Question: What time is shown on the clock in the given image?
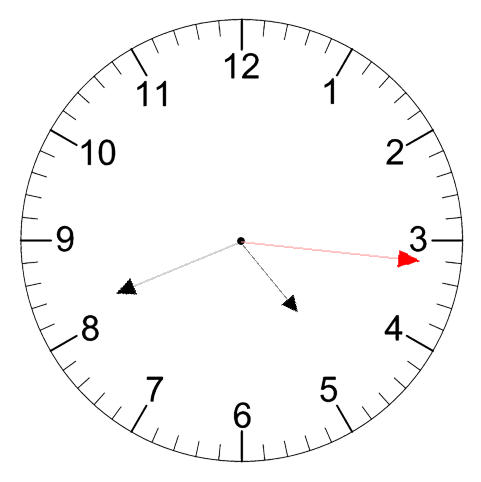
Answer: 04:41:16